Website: lowes
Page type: billing-address
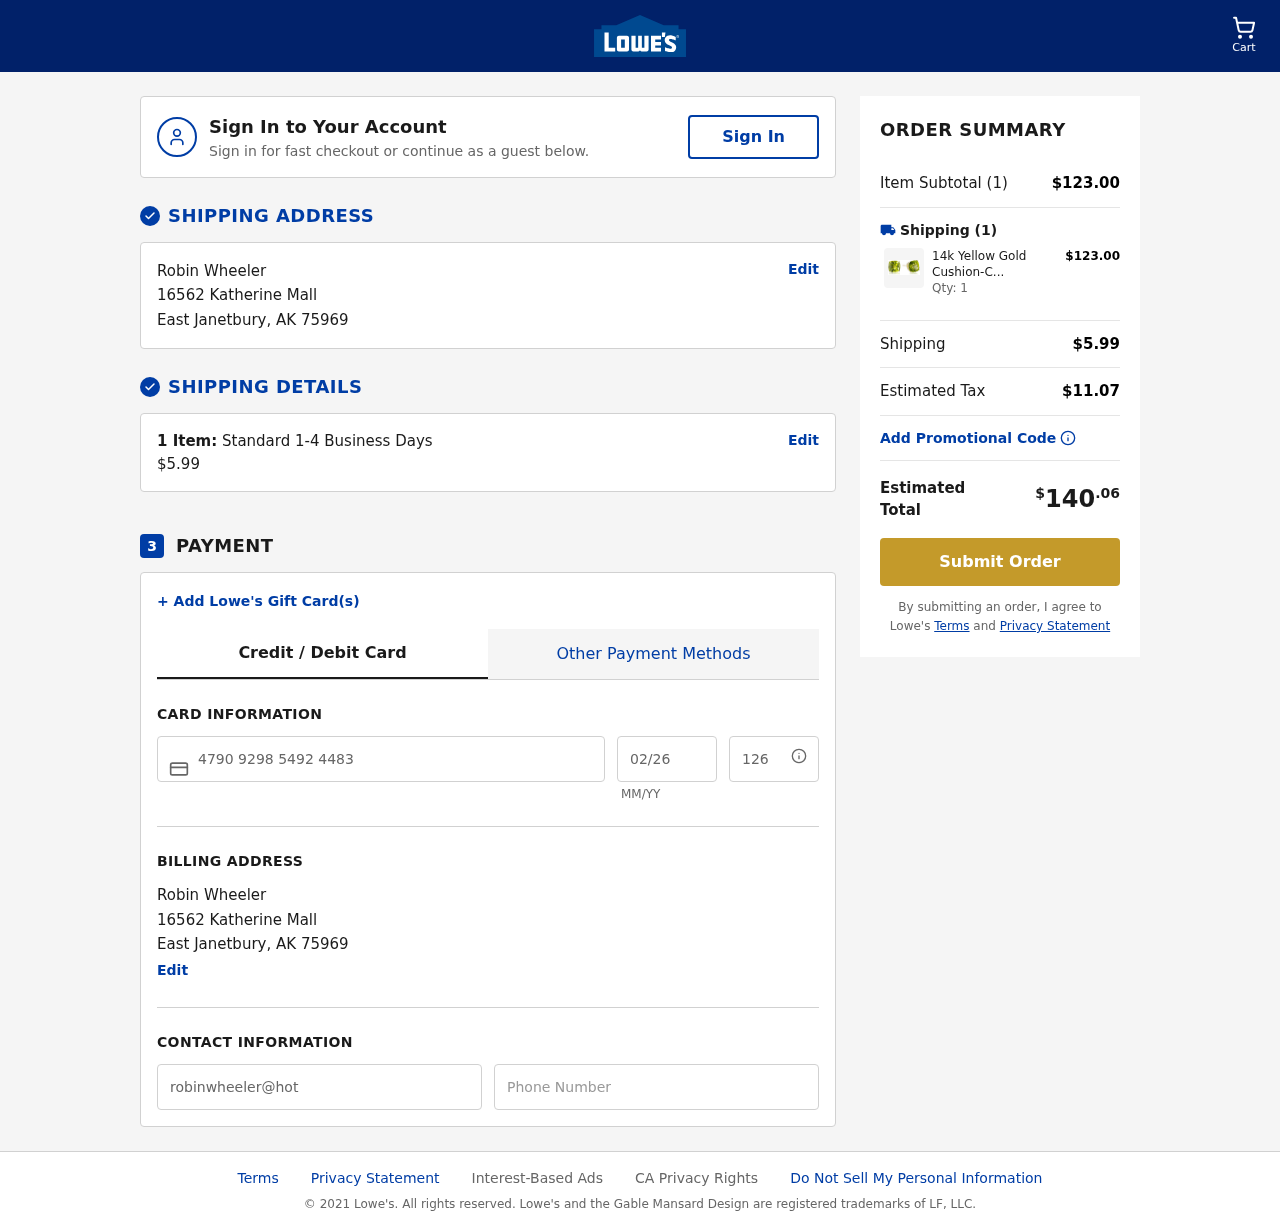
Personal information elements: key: PII_CARD_CVV
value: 126
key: PII_CARD_EXPIRY
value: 02/26
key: PII_CARD_NUMBER
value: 4790 9298 5492 4483
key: PII_CITY
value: East Janetbury
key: PII_EMAIL
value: robinwheeler@hotmail.com
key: PII_FULLNAME
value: Robin Wheeler
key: PII_PHONE
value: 6827565379
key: PII_POSTCODE
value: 75969
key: PII_STATE_ABBR
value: AK
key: PII_STREET
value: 16562 Katherine Mall
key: PII_FULLNAME2
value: Robin Wheeler
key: PII_CITY2
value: East Janetbury
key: PII_STATE_ABBR2
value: AK
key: PII_POSTCODE_FULL
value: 75969
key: PII_POSTCODE_NUMERIC
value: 75969
Product elements: key: PRODUCT1_NAME
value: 14k Yellow Gold Cushion-Cut Checkerboard Peridot Stud Earrings (8mm)
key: PRODUCT1_PRICE
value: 123
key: PRODUCT1_QUANTITY
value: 1
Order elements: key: ORDER_NUM_ITEMS
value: Cart
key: ORDER_NUM_ITEMS
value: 1 Item:
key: ORDER_NUM_ITEMS
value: Item Subtotal (1)
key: ORDER_SHIPPING_COST
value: $5.99
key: ORDER_SUBTOTAL
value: $123.00
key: ORDER_TAX
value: $11.07
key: ORDER_TOTAL
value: $140.06